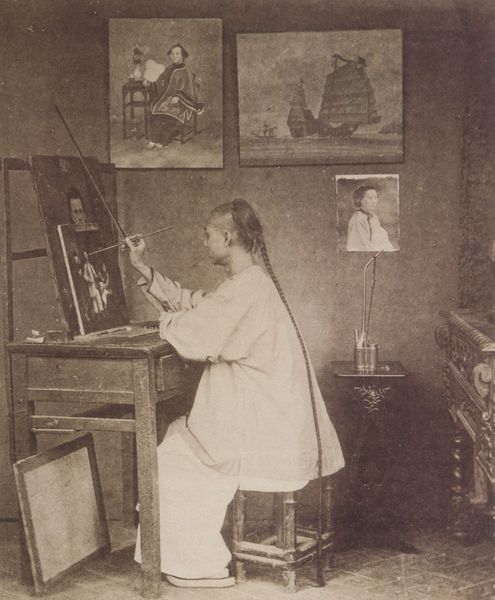
Titel: Maler in seinem Atelier in Hongkong
Künstler: John Thomson
Standort: Leverkusen
Institution: Sammlung Bernd Lohse
Schlagwörter: gemälde, hand, mann, weiß, sitzen, braun, frau, hell, kleid, profil, schwarz, stuhl, tisch, tische, zimmer, beige, malerei, wand, kleidung, lang, rahmen, weit, bild, bildnis, innenraum, portrait, porträt, gewand, haare, arbeit, boot, stock, japan, schiff, schiffe, bilder, kommode, ecke, stab, amerika, bank, hocker, sepia, zopf, sitzt, atelier, kerze, maler, malerin, staffelei, schublade, tischchen, stube, foto, fotografie, photographie, tusche, porträts, asien, künstler, seite, kittel, leinwand, kunst, malen, pinsel, portraits, photo, chinesisch, china, werkstatt, geflochten, flotte, stafelei, fotographie, zeichner, lade, atellier, gallerie, schwrz, indianer, malend, schemmel, chinese, rahme, indogen, zopg, dschunke, malerstab, bider, galleri, foot, bestelltisch, weipß, zeichenstab, konzentartion, artellier